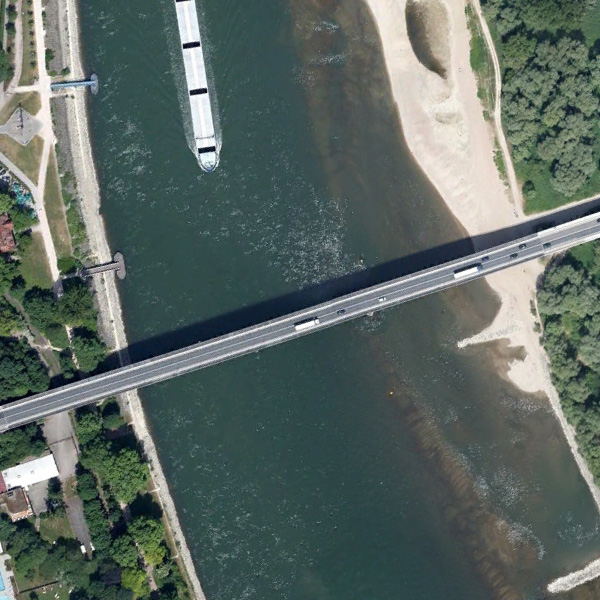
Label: Bridge